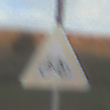
Verkehrszeichen: RadverkehrRechts
Umgebung: Outdoor, RoadRail
Tageszeit: SunriseSunset
Wetter: PartlyCloudy
Licht: Natural
Jahreszeit: NotSpecified
Kontrast: LowContrast